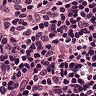
Metastatic tissue present: no